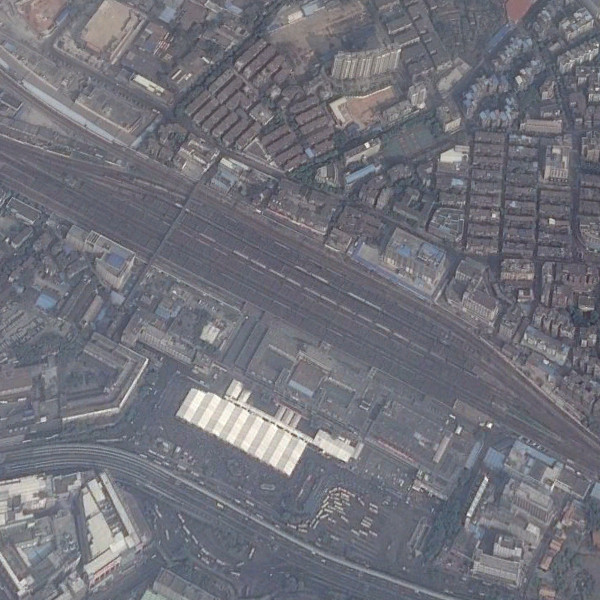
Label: RailwayStation